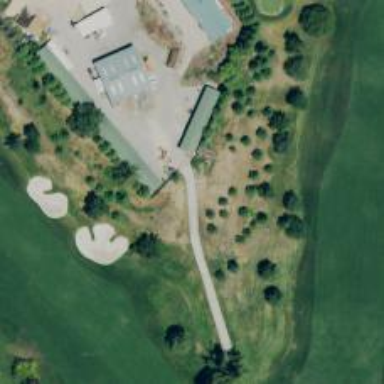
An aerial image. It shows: Service road designated as golf cart path.